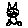
Label: cat